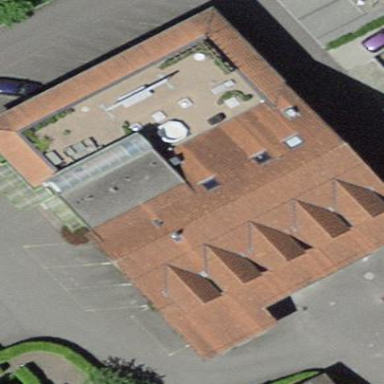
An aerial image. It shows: Building with tiled roof.